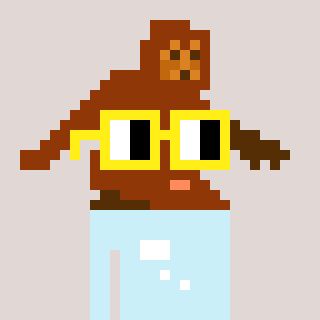
a pixel art character with square yellow glasses, a bigfoot-shaped head and a cold-colored body on a warm background